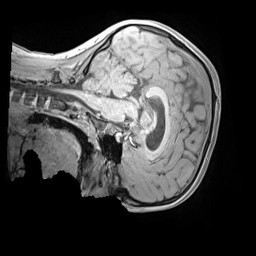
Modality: MP2RAGE
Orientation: sagittal
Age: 9
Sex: male
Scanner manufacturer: siemens
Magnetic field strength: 3 T
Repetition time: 4 s
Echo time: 0.00303 s